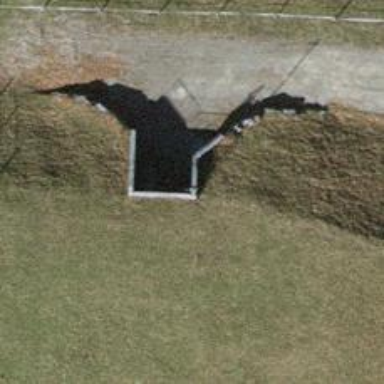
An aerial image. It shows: Retaining wall made of concrete.